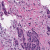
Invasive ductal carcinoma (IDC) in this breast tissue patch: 1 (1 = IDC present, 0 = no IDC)